Question: '''
DECLARE @str NVARCHAR(MAX)
SET @str =
'<bands >
<title>my bands</title>
<band>
<fullName>beatles</fullName>
<members>
<member age="12">john </member>
<member age="13">paul </member>
<member age="14">george </member>
<member age="15">ringo </member>
</members>
</band>
<band>
<fullName>doors</fullName>
<members>
<member age="20">jim </member>
<member age="50">ray </member>
<member age="40">john </member>
<member age="30">robby </member>
</members>
</band>
</bands>'
'''
query :
'''
DECLARE @idoc int
EXEC sp_xml_preparedocument @idoc OUTPUT, @str
SELECT *
FROM OPENXML (@idoc, '/bands/band/members',2)
WITH (member NVARCHAR(MAX) )
'''
my results are :

why is that ?
I expected to see the whole members ....
the XPATH '/bands/band/members' is referencing a node which contains SEVERAL childs.
What am i doing wrong ?
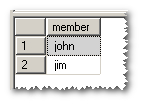
Answer: This should give you all of the members
'''
DECLARE @idoc int
EXEC sp_xml_preparedocument @idoc OUTPUT, @str
SELECT *
FROM
OPENXML (@idoc, '/bands/band/members/member', 2 )
WITH
(
member NVARCHAR(20) '.',
age int '@age',
fullName NVARCHAR(20) '../../fullName'
)
'''